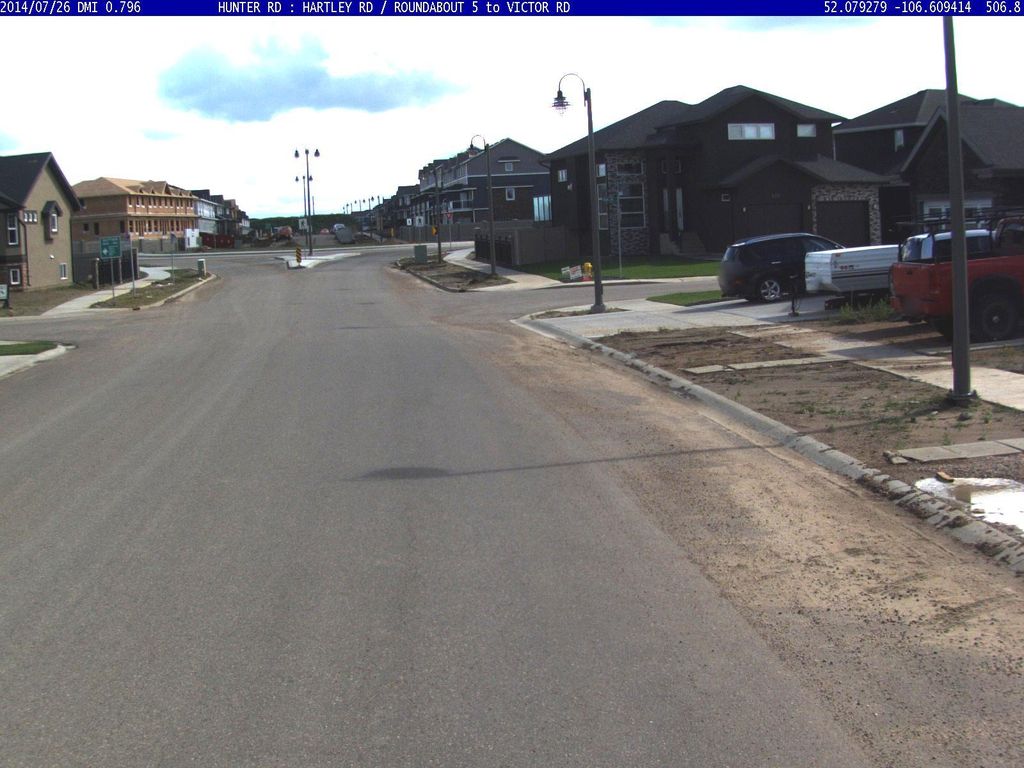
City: saskatoon